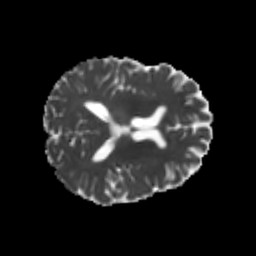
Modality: MD
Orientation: axial
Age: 20
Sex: female
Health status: healthy
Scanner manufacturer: philips
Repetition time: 7.389 s
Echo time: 0.08599 s